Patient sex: F
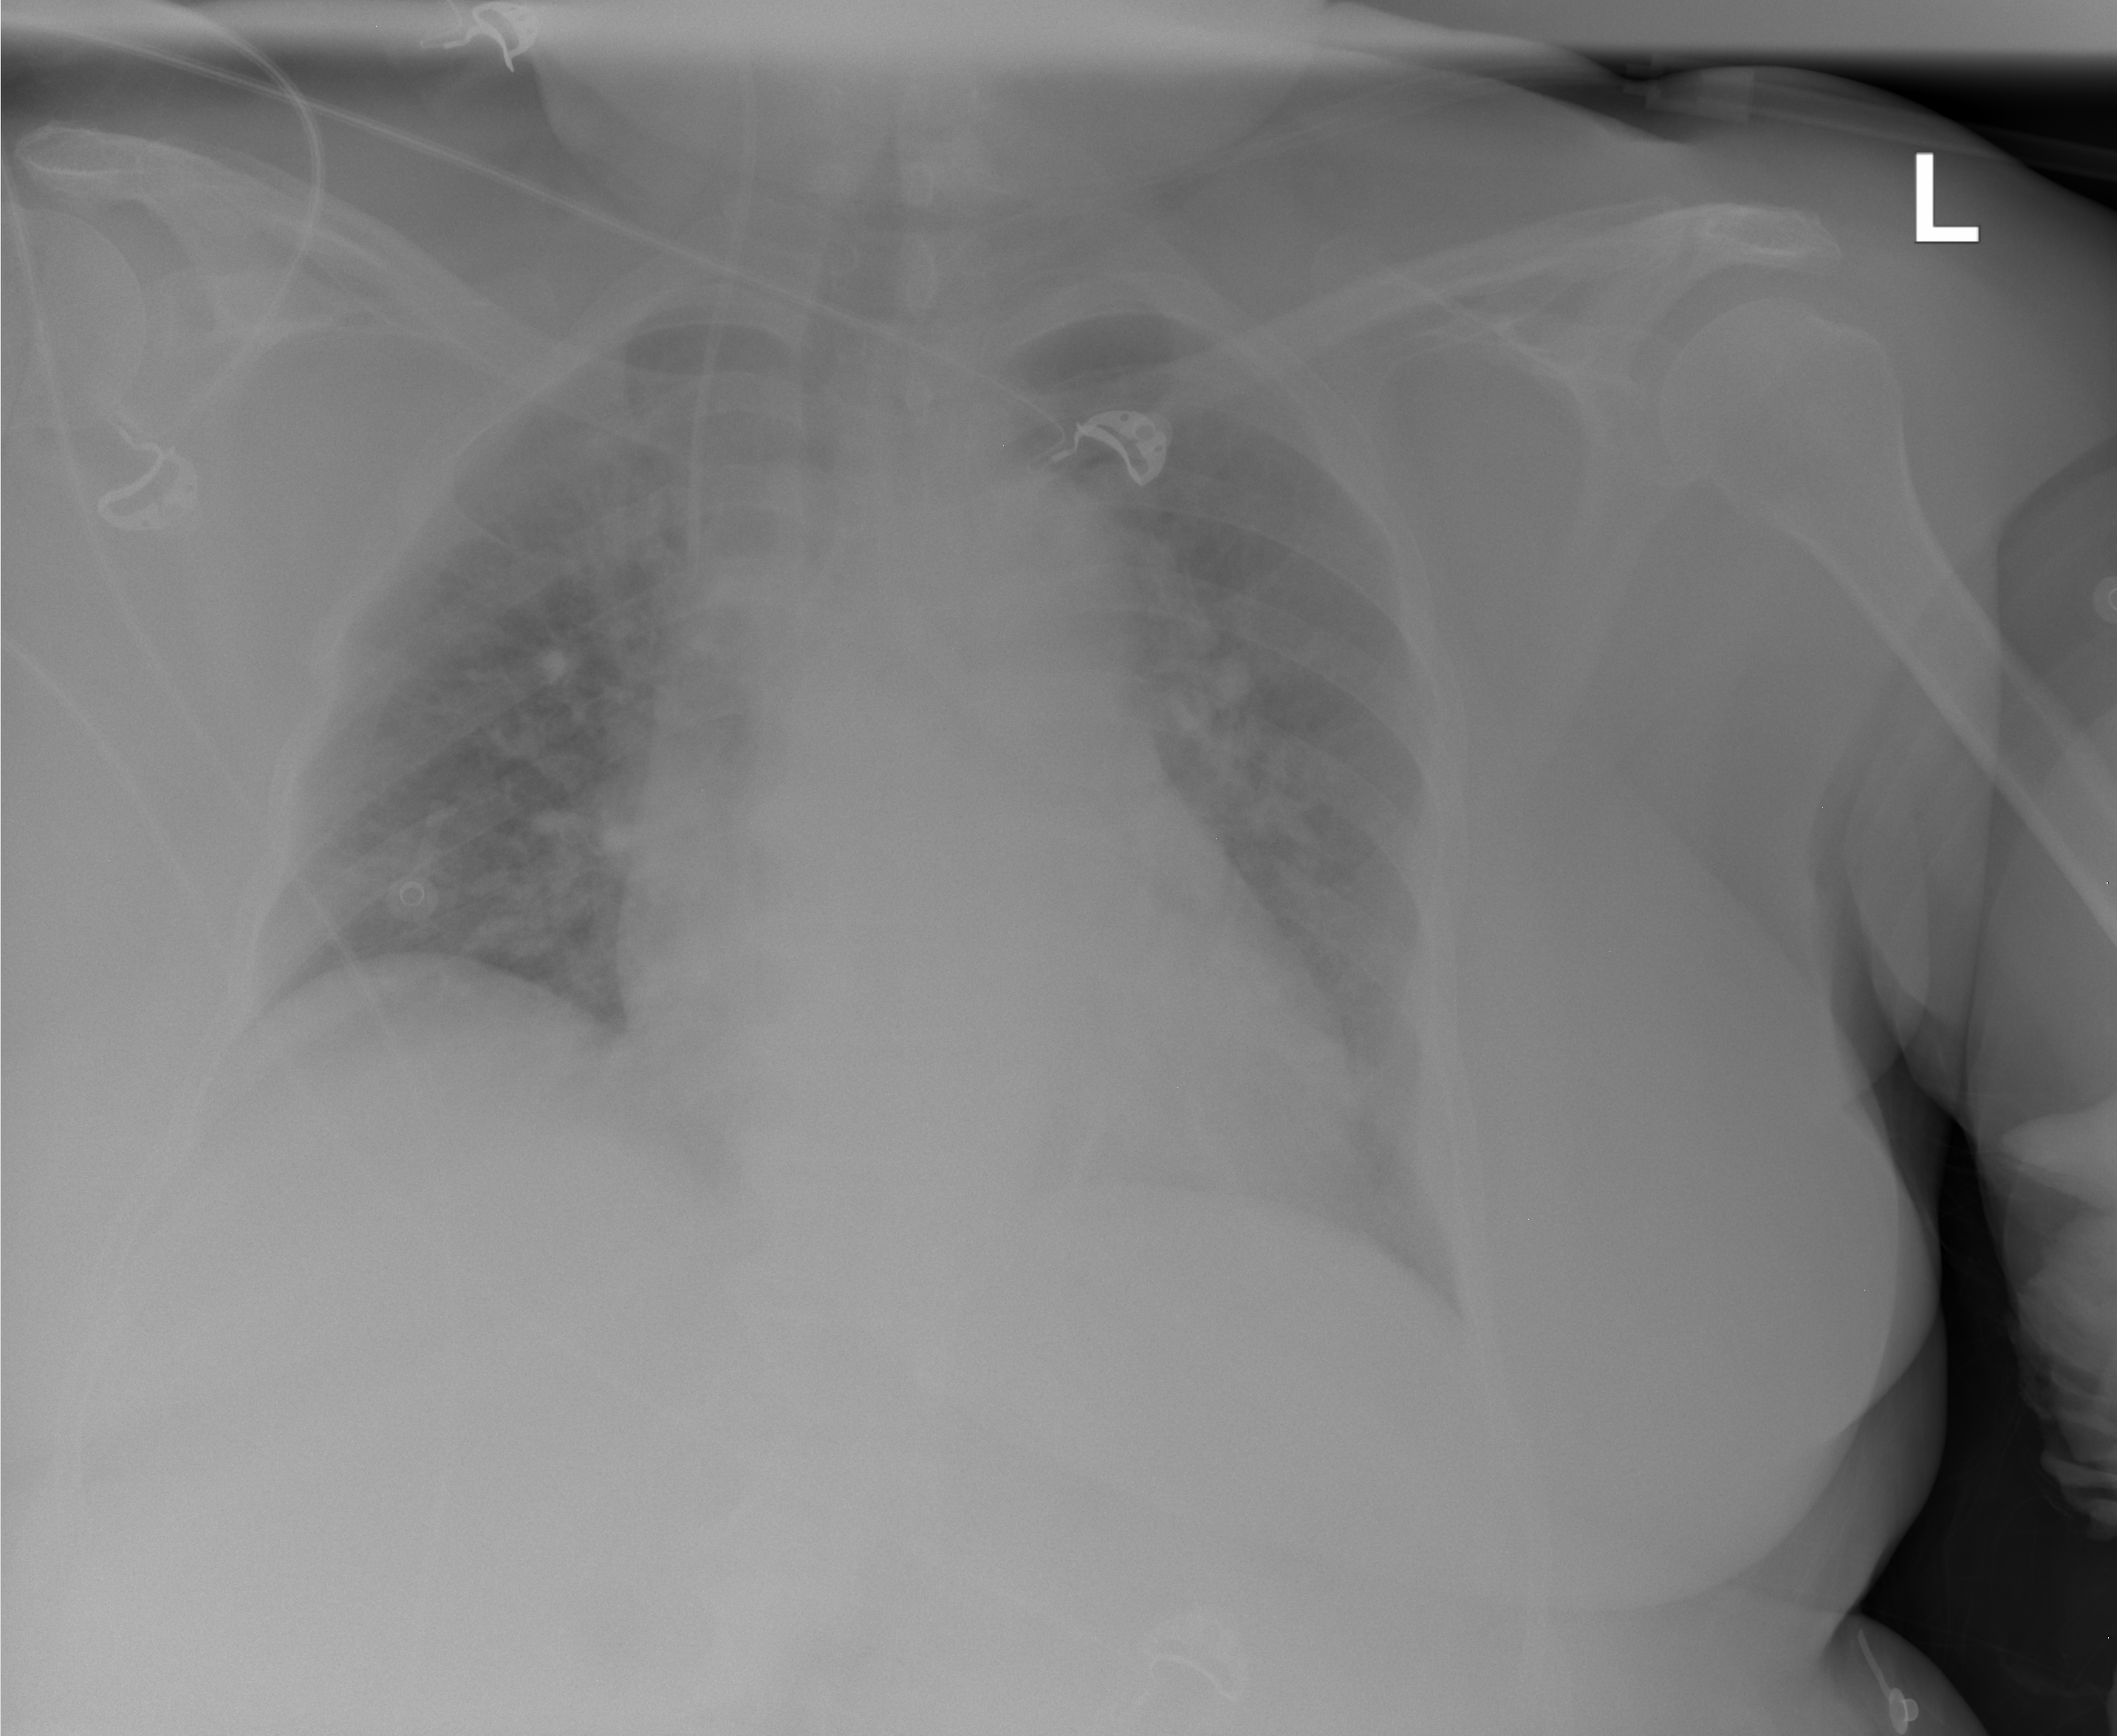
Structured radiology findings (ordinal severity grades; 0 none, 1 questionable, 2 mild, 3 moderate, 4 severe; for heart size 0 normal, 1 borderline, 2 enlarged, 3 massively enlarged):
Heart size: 2
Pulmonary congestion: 2
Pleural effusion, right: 0
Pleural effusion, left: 0
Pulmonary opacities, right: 2
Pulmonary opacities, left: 2
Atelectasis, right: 0
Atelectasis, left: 0